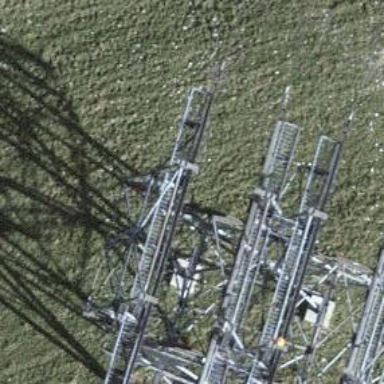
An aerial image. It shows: Pylon for aerialway.